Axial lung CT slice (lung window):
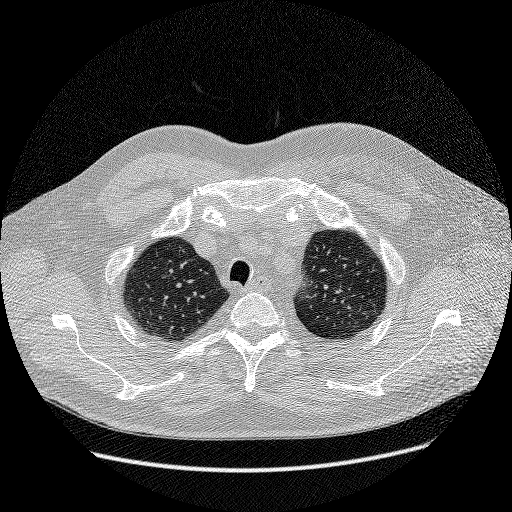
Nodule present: no